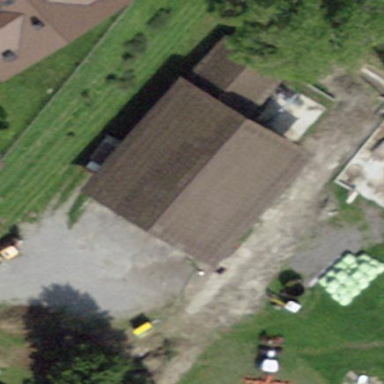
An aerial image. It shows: Rural barn.